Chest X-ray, AP view. Patient: 36 years old, sex M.
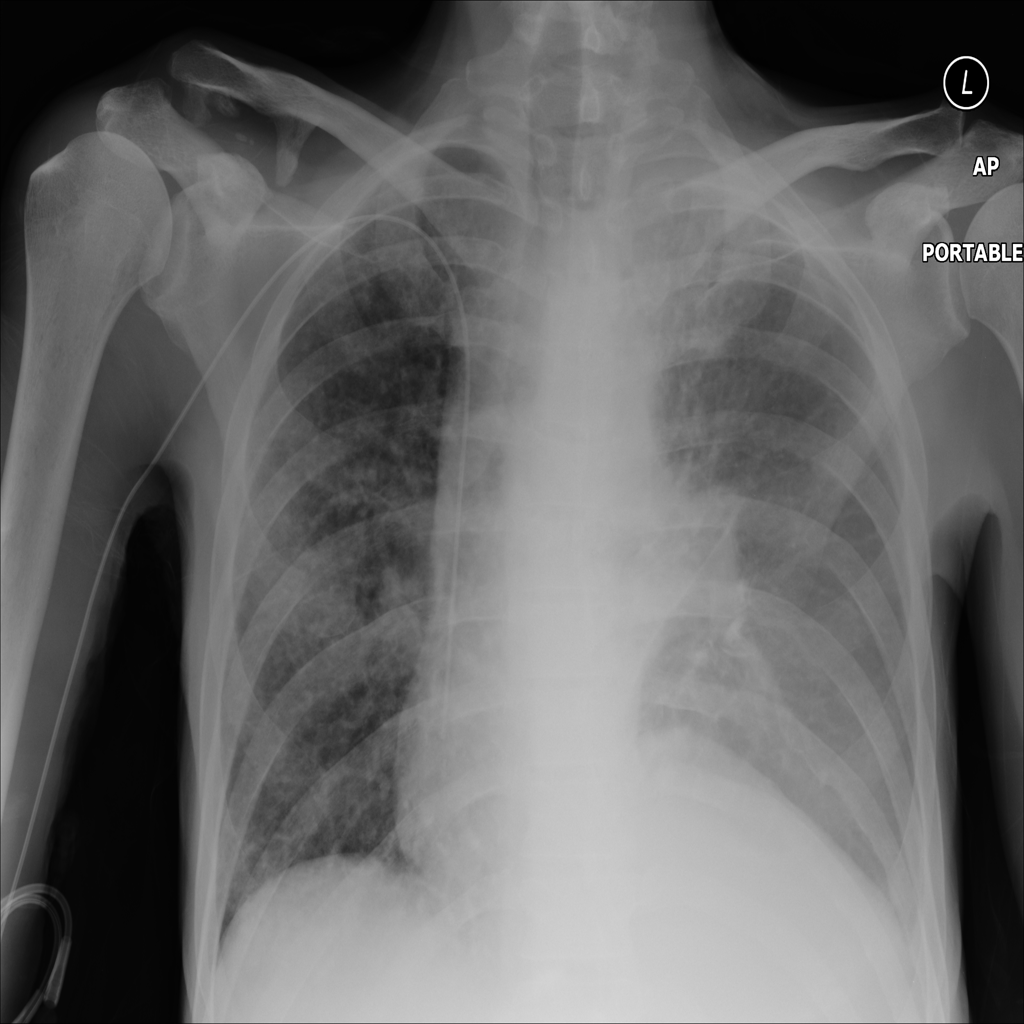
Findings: Effusion